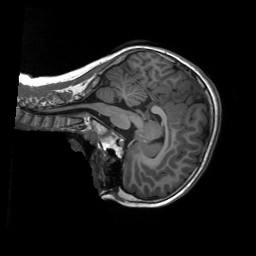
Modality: T1w
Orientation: sagittal
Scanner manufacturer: siemens
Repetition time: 2.3 s
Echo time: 0.00229 s